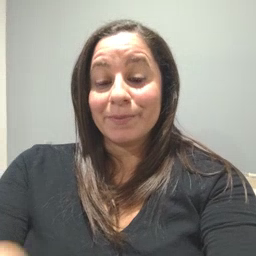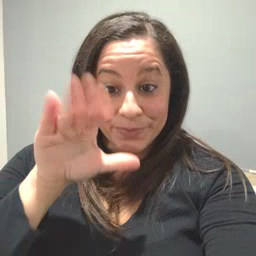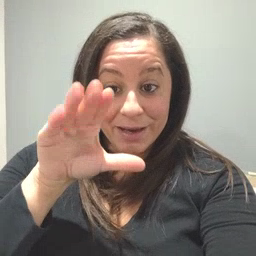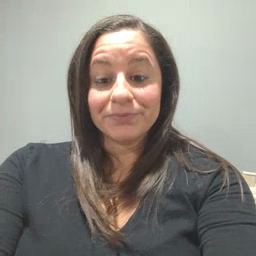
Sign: bye